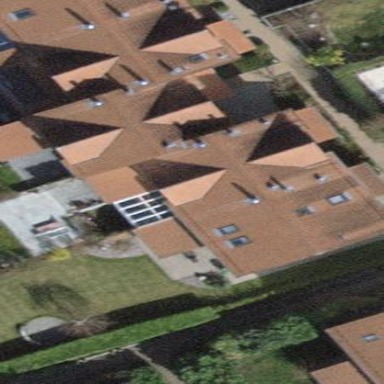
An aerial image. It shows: Simple and straightforward house.